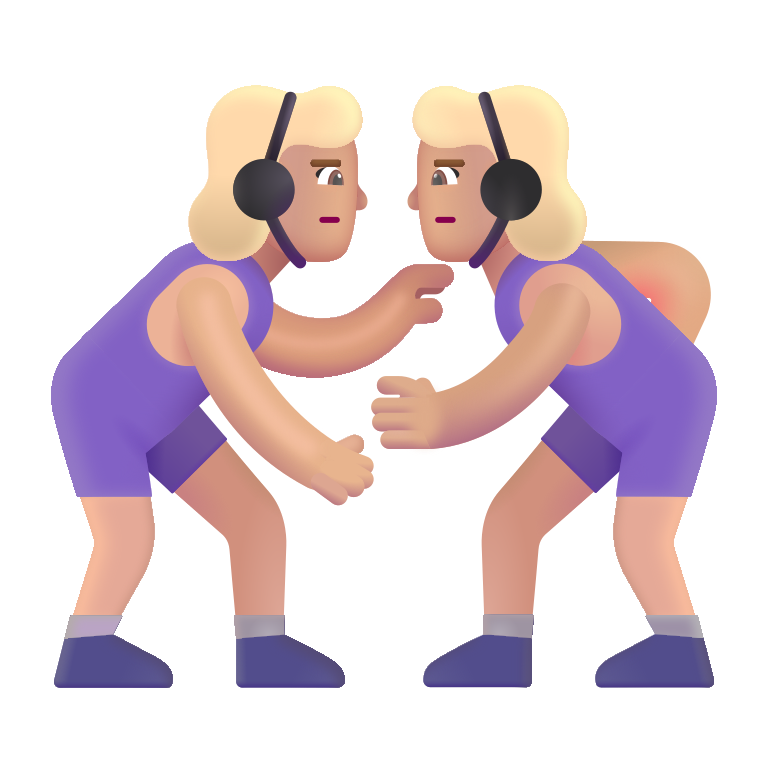
woman wrestling color  light